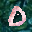
Label: 0